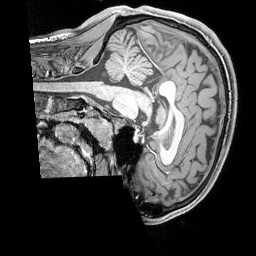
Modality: T1w
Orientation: sagittal
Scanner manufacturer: siemens
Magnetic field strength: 3 T
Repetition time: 2.3 s
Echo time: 0.00226 s